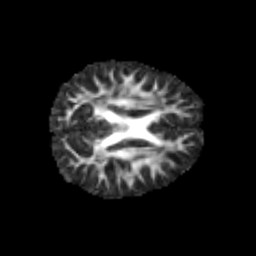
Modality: FA
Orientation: axial
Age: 5
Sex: male
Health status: healthy